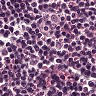
Metastatic tissue present: no